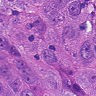
Metastatic tissue present: yes